Question: I've got a 10x10 table and inside each '<td>' there is a 32x32px image.
I want the whole cell to shrink to the size of the image so each cell is just next to the other one. However, I seem not able to remove the bottom margin/border/ whatever.
I've tried everything from using 'border-collapse' to 'border', 'border-spacing' works, however it only gets rid of the horizontal border, there is still a border at the bottom. Inspecting the element shows that each cell 'td' each row 'tr' is 35.73px in height but 32px in width. Why isn't the height correct? How can I fix this?

'''
*{
margin: 0px 0px 0px 0px !important; padding: 0px 0px 0px 0px !important;
}
table{
border-spacing: 0px 0px; border-collapse:separate;
}
'''
'''
<!doctype html>
<html>
<head>
<style>*{margin: 0px 0px 0px 0px !important; padding: 0px 0px 0px 0px !important;}table{border-spacing: 0px 0px; border-collapse:separate;}</style>
<meta charset="utf-8">
<title>HTTP Adventure</title>
</head>
<body>
<h1>HI! This is the index page, there are currently 1 users connected!</h1>
<table>
<tr>
<td id="tile_1-1"><img src="/res/tiles/black.bmp"></td>
<td id="tile_1-2"><img src="/res/tiles/black.bmp"></td>
<td id="tile_1-3"><img src="/res/tiles/black.bmp"></td>
</tr>
<tr>
<td id="tile_2-1"><img src="/res/tiles/black.bmp"></td>
<td id="tile_2-2"><img src="/res/tiles/black.bmp"></td>
<td id="tile_2-3"><img src="/res/tiles/black.bmp"></td>
</tr>
<tr>
<td id="tile_3-1"><img src="/res/tiles/black.bmp"></td>
<td id="tile_3-2"><img src="/res/tiles/black.bmp"></td>
<td id="tile_3-3"><img src="/res/tiles/black.bmp"></td>
</tr>
</table>
</body>
</html>
'''
There shouldn't be those white stripes below each row. And the size should be reported as 32x32px.
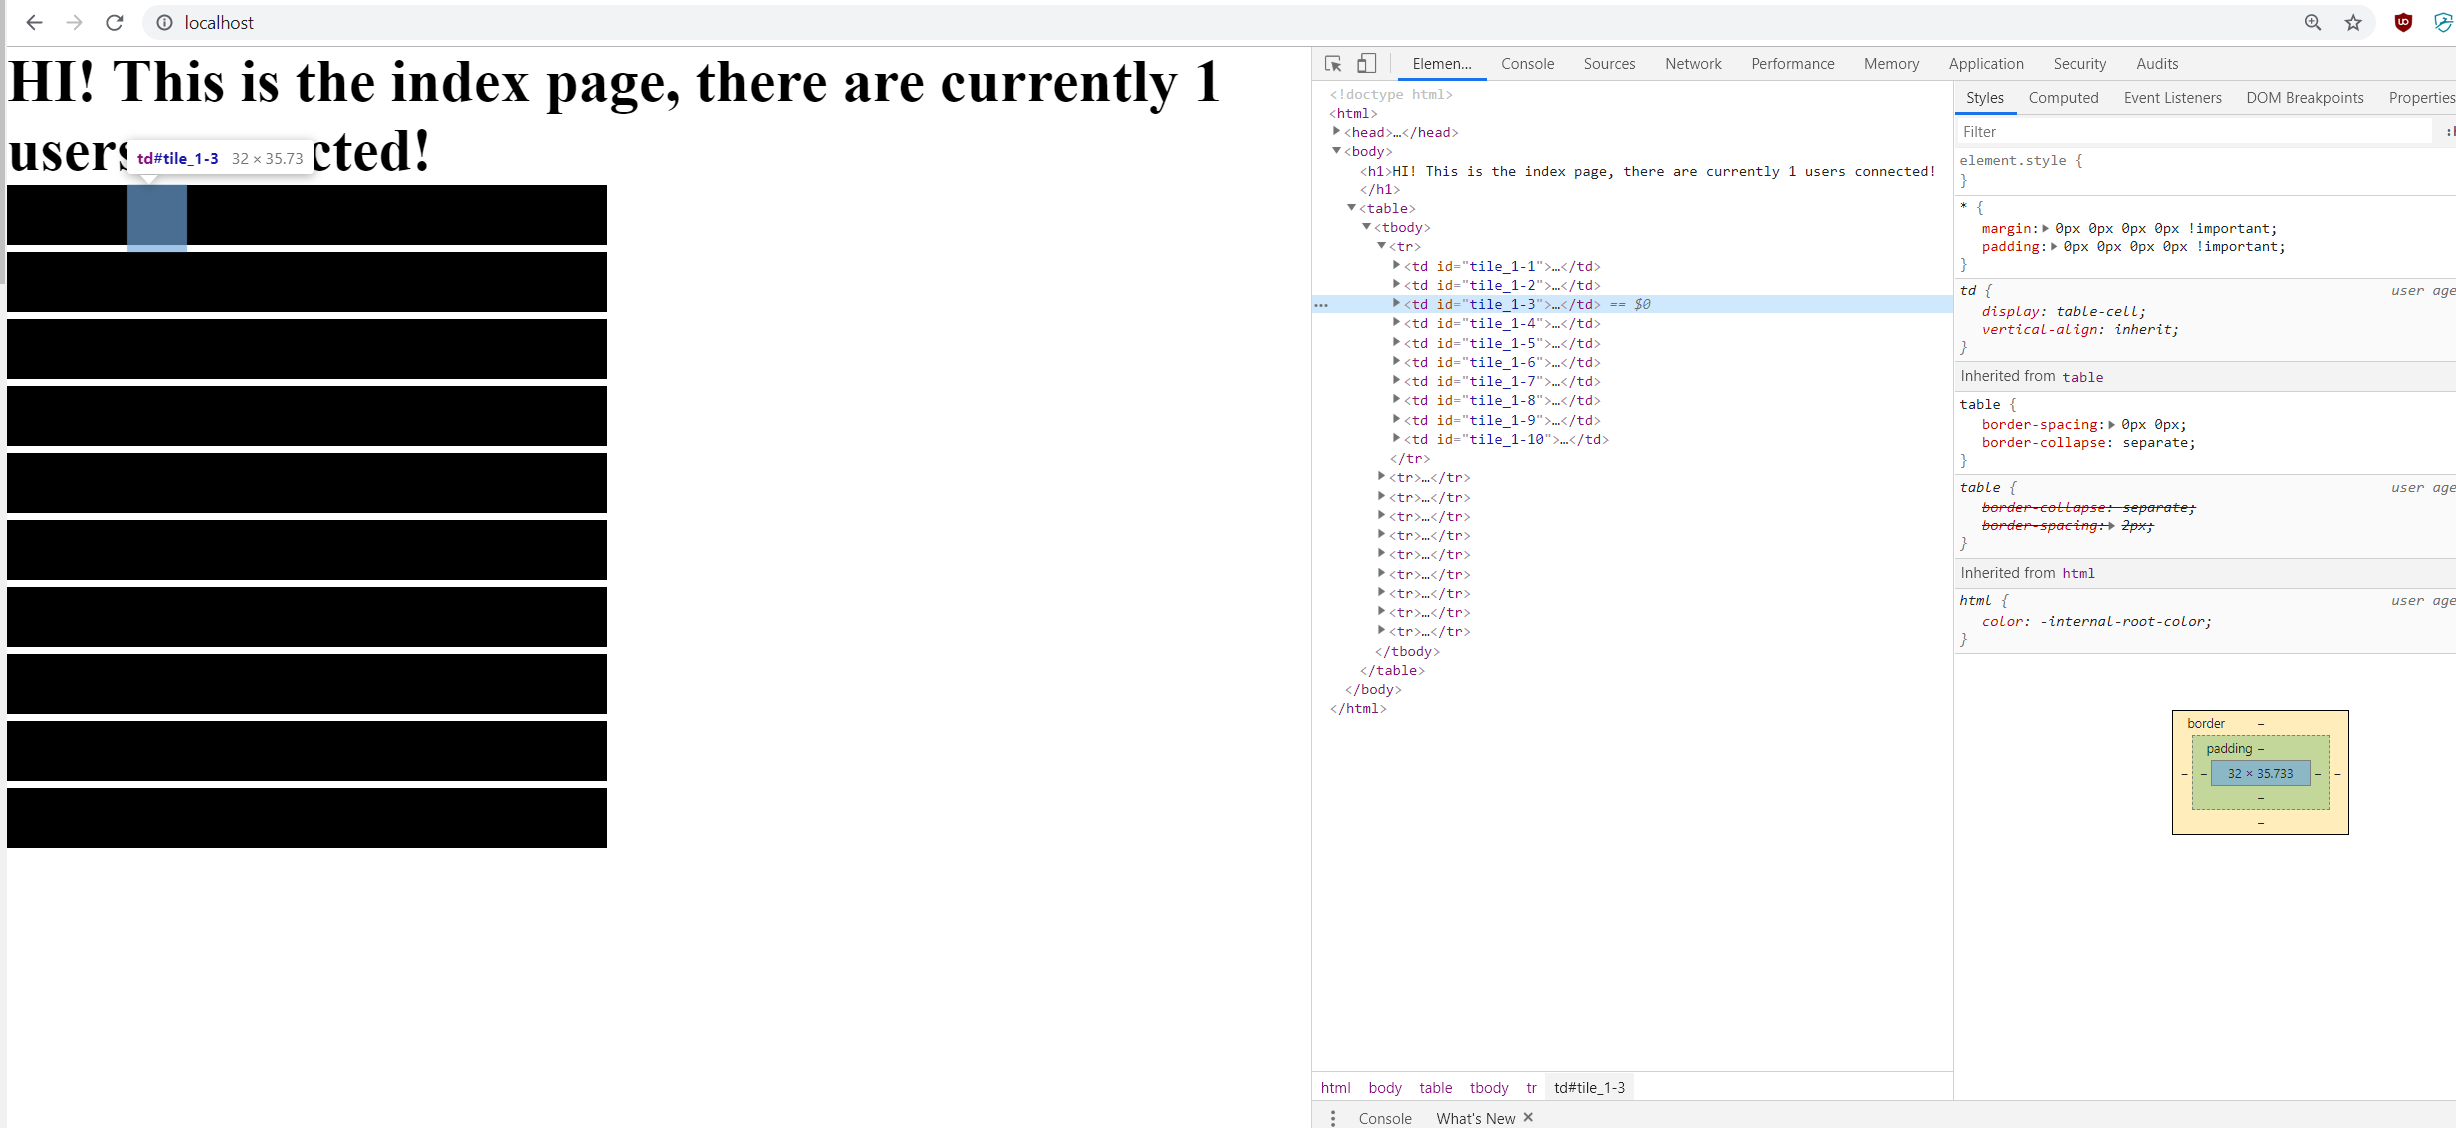
Answer: Since you didn't provide the html code i tried to mimic it myself. Adding 'font-size: 0;' to 'td' fixed it. Here's the working code:
'''
* {
margin: 0;
padding: 0;
}
table {
border-spacing: 0;
border-collapse: separate;
}
td {
background: black;
font-size: 0;
}
'''
'''
<table>
<tr><td><img height="32" width="32"></td><td><img height="32" width="32"></td><td><img height="32" width="32"></td><td><img height="32" width="32"></td><td><img height="32" width="32"></td><td><img height="32" width="32"></td><td><img height="32" width="32"></td><td><img height="32" width="32"></td><td><img height="32" width="32"></td><td><img height="32" width="32"></td></tr><tr><td><img height="32" width="32"></td><td><img height="32" width="32"></td><td><img height="32" width="32"></td><td><img height="32" width="32"></td><td><img height="32" width="32"></td><td><img height="32" width="32"></td><td><img height="32" width="32"></td><td><img height="32" width="32"></td><td><img height="32" width="32"></td><td><img height="32" width="32"></td></tr><tr><td><img height="32" width="32"></td><td><img height="32" width="32"></td><td><img height="32" width="32"></td><td><img height="32" width="32"></td><td><img height="32" width="32"></td><td><img height="32" width="32"></td><td><img height="32" width="32"></td><td><img height="32" width="32"></td><td><img height="32" width="32"></td><td><img height="32" width="32"></td></tr><tr><td><img height="32" width="32"></td><td><img height="32" width="32"></td><td><img height="32" width="32"></td><td><img height="32" width="32"></td><td><img height="32" width="32"></td><td><img height="32" width="32"></td><td><img height="32" width="32"></td><td><img height="32" width="32"></td><td><img height="32" width="32"></td><td><img height="32" width="32"></td></tr><tr><td><img height="32" width="32"></td><td><img height="32" width="32"></td><td><img height="32" width="32"></td><td><img height="32" width="32"></td><td><img height="32" width="32"></td><td><img height="32" width="32"></td><td><img height="32" width="32"></td><td><img height="32" width="32"></td><td><img height="32" width="32"></td><td><img height="32" width="32"></td></tr><tr><td><img height="32" width="32"></td><td><img height="32" width="32"></td><td><img height="32" width="32"></td><td><img height="32" width="32"></td><td><img height="32" width="32"></td><td><img height="32" width="32"></td><td><img height="32" width="32"></td><td><img height="32" width="32"></td><td><img height="32" width="32"></td><td><img height="32" width="32"></td></tr><tr><td><img height="32" width="32"></td><td><img height="32" width="32"></td><td><img height="32" width="32"></td><td><img height="32" width="32"></td><td><img height="32" width="32"></td><td><img height="32" width="32"></td><td><img height="32" width="32"></td><td><img height="32" width="32"></td><td><img height="32" width="32"></td><td><img height="32" width="32"></td></tr><tr><td><img height="32" width="32"></td><td><img height="32" width="32"></td><td><img height="32" width="32"></td><td><img height="32" width="32"></td><td><img height="32" width="32"></td><td><img height="32" width="32"></td><td><img height="32" width="32"></td><td><img height="32" width="32"></td><td><img height="32" width="32"></td><td><img height="32" width="32"></td></tr><tr><td><img height="32" width="32"></td><td><img height="32" width="32"></td><td><img height="32" width="32"></td><td><img height="32" width="32"></td><td><img height="32" width="32"></td><td><img height="32" width="32"></td><td><img height="32" width="32"></td><td><img height="32" width="32"></td><td><img height="32" width="32"></td><td><img height="32" width="32"></td></tr><tr><td><img height="32" width="32"></td><td><img height="32" width="32"></td><td><img height="32" width="32"></td><td><img height="32" width="32"></td><td><img height="32" width="32"></td><td><img height="32" width="32"></td><td><img height="32" width="32"></td><td><img height="32" width="32"></td><td><img height="32" width="32"></td><td><img height="32" width="32"></td></tr>
</table>
'''